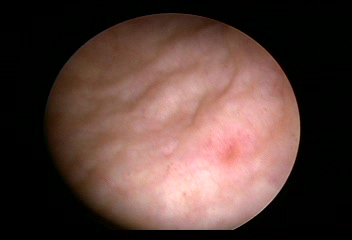
Modality: WLC
Class: Normal mucosa
Bladder cancer association: No